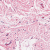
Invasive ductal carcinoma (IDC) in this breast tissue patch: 0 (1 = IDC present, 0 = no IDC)